【题型】填空题　【知识点】向量　【难度】medium
如图，已知点 \(D\)，\(E\) 分别在 \(\triangle ABC\) 的边 \(AC\)，\(BC\) 上，且 \(\overrightarrow{AD} = 2\overrightarrow{DC}\)，\(\overrightarrow{CE} = 2\overrightarrow{EB}\)，直线 \(DE\) 交边 \(AB\) 的延长线于点 \(F\)，记 \(\overrightarrow{AF} = \lambda\overrightarrow{FB}\)，则 \(\lambda = \underline{\quad\quad\quad}\).

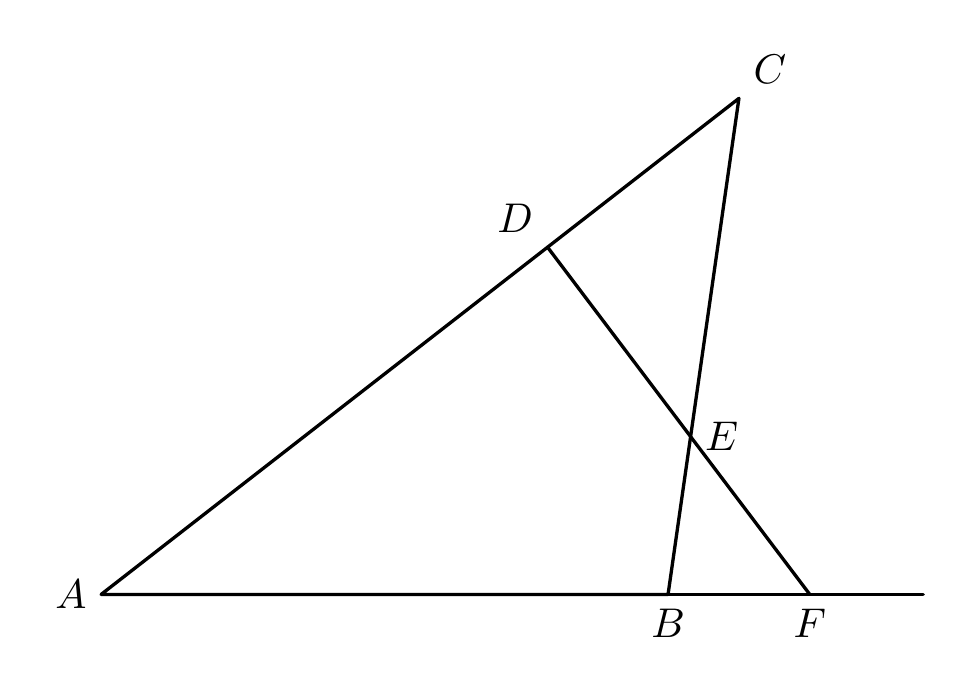
【解答】
【答案】\(-4\)

【分析】连接 \(CF\)，由 2 次三点共线可得 \(\overrightarrow{CF} = \frac{4}{3}\overrightarrow{CB} - \frac{1}{3}\overrightarrow{CA}\)，分别用 \(\overrightarrow{CB}\) 和 \(\overrightarrow{CA}\) 表示 \(\overrightarrow{AF}\) 和 \(\overrightarrow{FB}\)，进而可得 \(\lambda\) 的值.

【解析】连接 \(CF\)，由题意可知 \(A\)，\(B\)，\(C\) 三点共线，则 \(\overrightarrow{CF} = x\overrightarrow{CA} + (1 - x)\overrightarrow{CB}\),

又因为 \(D\)，\(E\)，\(F\) 三点共线，则 \(\overrightarrow{CF} = y\overrightarrow{CE} + (1 - y)\overrightarrow{CD} = \frac{2y}{3}\overrightarrow{CB} + \frac{(1 - y)}{3}\overrightarrow{CA}\),

所以
\(
\begin{cases}
x = \frac{1 - y}{3}, \\
1 - x = \frac{2y}{3},
\end{cases}
\quad
\text{即}
\quad
\begin{cases}
x = -\frac{1}{3}, \\
y = 2,
\end{cases}
\quad
\text{即}
\quad
\overrightarrow{CF} = \frac{4}{3}\overrightarrow{CB} - \frac{1}{3}\overrightarrow{CA},
\)

因为 \(\overrightarrow{AF} = \overrightarrow{AC} + \overrightarrow{CF} = \overrightarrow{AC} + \left(\frac{4}{3}\overrightarrow{CB} - \frac{1}{3}\overrightarrow{CA}\right) = \frac{4}{3}\overrightarrow{AC} + \frac{4}{3}\overrightarrow{CB}\),

又因为 \(\overrightarrow{FB} = \overrightarrow{FC} + \overrightarrow{CB} = -\left(\frac{4}{3}\overrightarrow{CB} - \frac{1}{3}\overrightarrow{CA}\right) + \overrightarrow{CB} = -\frac{1}{3}\overrightarrow{AC} - \frac{1}{3}\overrightarrow{CB}\),

所以 \(\overrightarrow{AF} = -4\overrightarrow{FB}\).

故答案为: \(-4\).